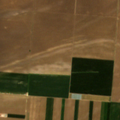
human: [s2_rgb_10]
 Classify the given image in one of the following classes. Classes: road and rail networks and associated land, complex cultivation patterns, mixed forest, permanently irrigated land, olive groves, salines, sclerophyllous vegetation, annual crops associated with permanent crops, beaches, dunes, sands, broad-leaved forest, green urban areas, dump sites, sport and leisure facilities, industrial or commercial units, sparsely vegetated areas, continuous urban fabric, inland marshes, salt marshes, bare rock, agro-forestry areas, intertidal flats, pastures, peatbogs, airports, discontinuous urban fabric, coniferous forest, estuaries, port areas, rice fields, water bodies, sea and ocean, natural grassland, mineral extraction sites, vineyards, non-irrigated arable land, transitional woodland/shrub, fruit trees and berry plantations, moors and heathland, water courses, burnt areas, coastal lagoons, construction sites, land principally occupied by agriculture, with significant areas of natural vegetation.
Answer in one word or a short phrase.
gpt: non-irrigated arable land